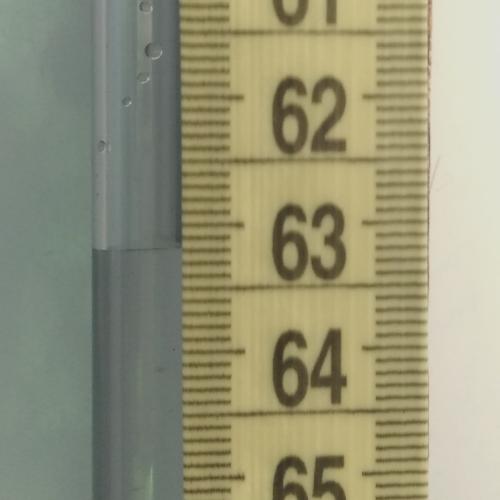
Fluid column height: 63.2 cm